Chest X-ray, AP view. Patient: 35 years old, sex F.
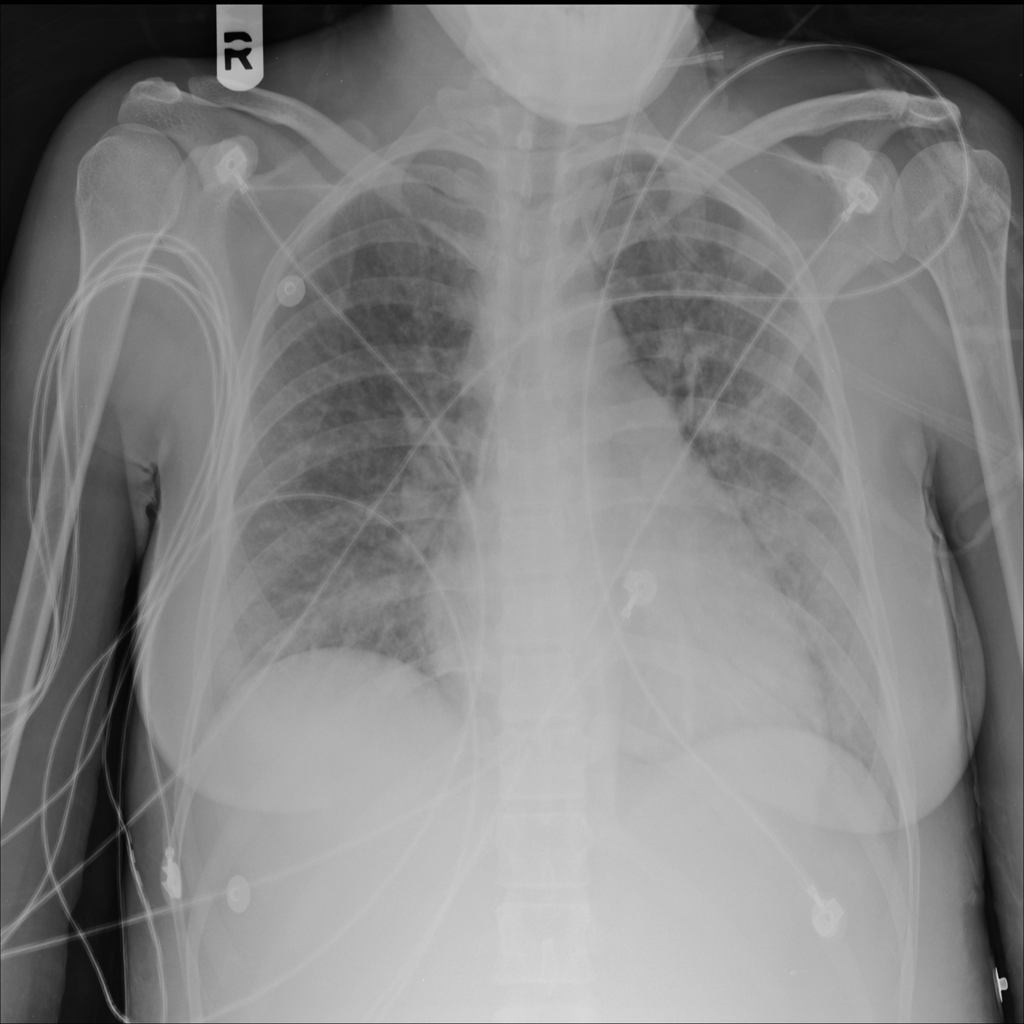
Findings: Infiltration